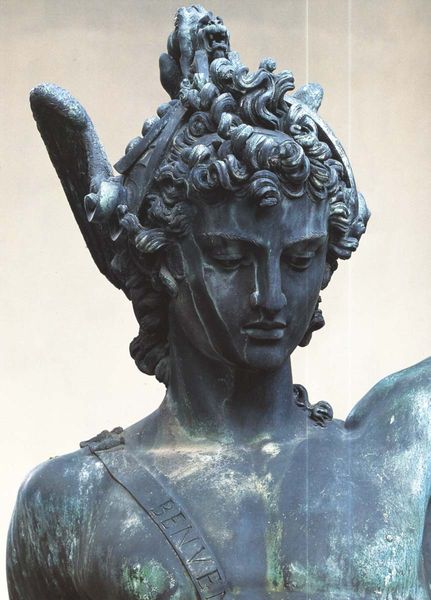
Titel: Perseus
Künstler: Benvenuto Cellini
Standort: Florenz, Piazza della Signoria, Loggia dei Lanzi (EU - I - Toskana)
Schlagwörter: flügel, gott, kopf, mann, brust, mund, nase, blick, arm, augen, gesicht, locken, schön, statue, italien, detail, bronze, plastik, oberkörper, antike, kupfer, helm, mythologie, rüstung, sieg, jüngling, götter, stark, herme, löwe, hermes, merkur, bote, flügelhelm, bronzeplastik, michelangelo, benini, kopfriemen, bronzefigurfrau